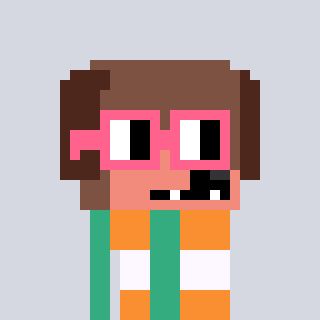
a pixel art character with square pink glasses, a dog-shaped head and a teal-colored body on a cool background